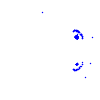
Particle: electron